Field crop: maize
Growth stage: 2
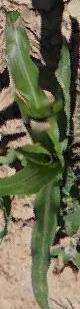
Species: maize